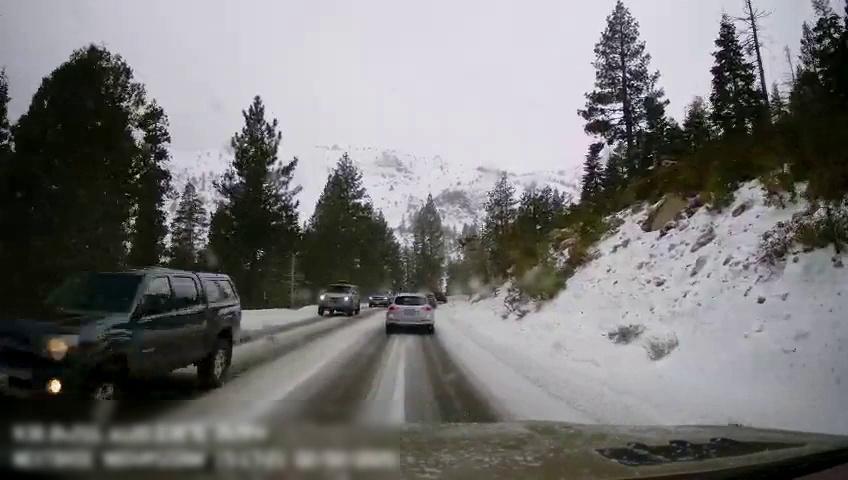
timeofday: Day
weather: Snowy
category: Drivable Space
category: Vehicles | SUV
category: Vehicles | SUV
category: Vehicles | SUV
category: Vehicles | Car
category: Vehicles | Car
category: Vehicles | Car